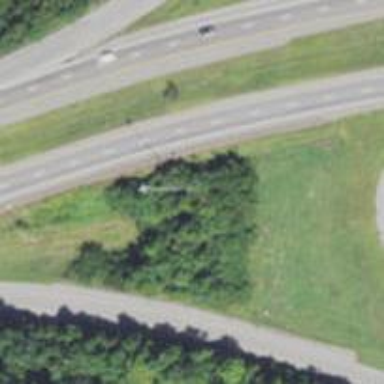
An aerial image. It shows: This image shows trunk highway that functions as expressway.